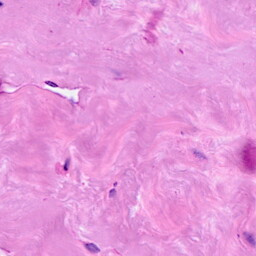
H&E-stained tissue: Breast